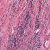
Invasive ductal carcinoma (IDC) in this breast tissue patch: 0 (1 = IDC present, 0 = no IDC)